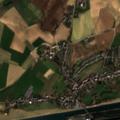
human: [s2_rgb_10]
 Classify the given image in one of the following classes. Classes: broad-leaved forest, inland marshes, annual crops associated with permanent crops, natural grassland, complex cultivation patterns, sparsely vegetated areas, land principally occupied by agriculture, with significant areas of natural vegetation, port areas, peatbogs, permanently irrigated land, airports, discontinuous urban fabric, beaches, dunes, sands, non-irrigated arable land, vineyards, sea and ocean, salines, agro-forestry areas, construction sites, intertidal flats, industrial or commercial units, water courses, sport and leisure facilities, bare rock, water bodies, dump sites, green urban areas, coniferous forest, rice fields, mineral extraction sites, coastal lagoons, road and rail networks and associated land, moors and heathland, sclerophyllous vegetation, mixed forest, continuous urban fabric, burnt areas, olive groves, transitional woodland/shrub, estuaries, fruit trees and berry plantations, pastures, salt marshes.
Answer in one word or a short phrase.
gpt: discontinuous urban fabric, non-irrigated arable land, complex cultivation patterns, water courses